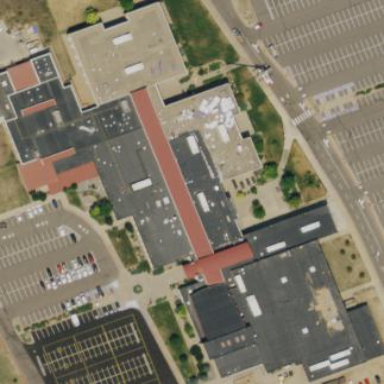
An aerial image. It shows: School building.